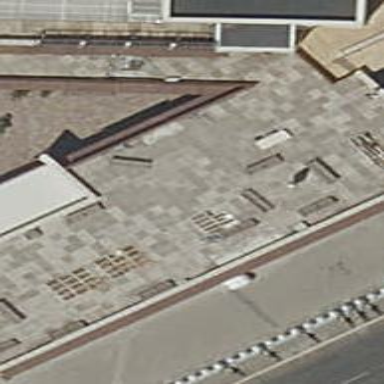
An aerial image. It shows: Building.